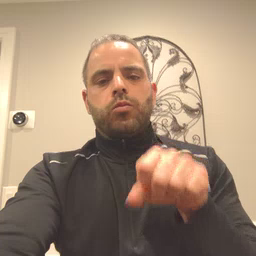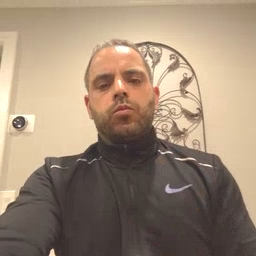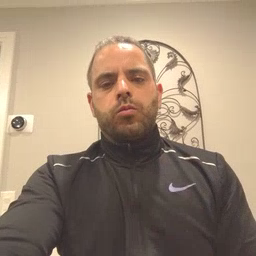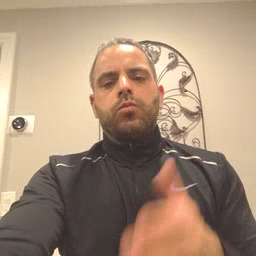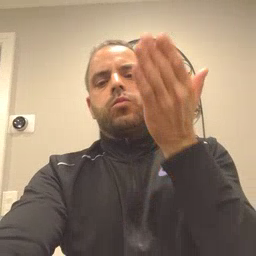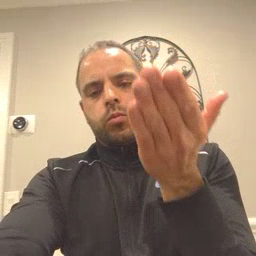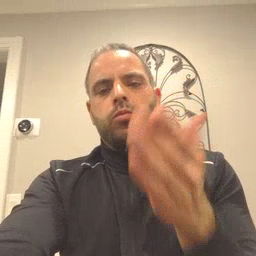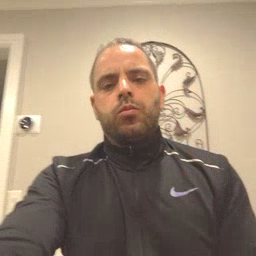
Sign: there